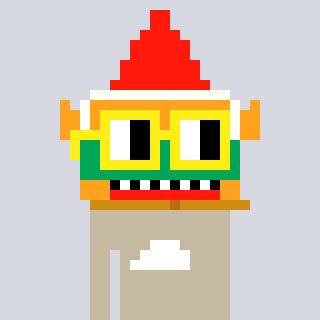
a pixel art character with square yellow glasses, a gnome-shaped head and a bege-colored body on a cool background